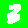
Digit: 3